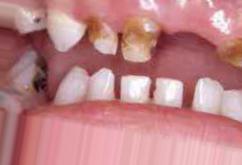
Condition: Caries